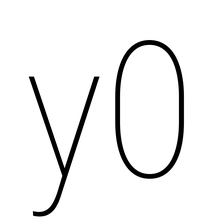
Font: Roboto_Condensed_Thin